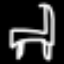
Label: chair